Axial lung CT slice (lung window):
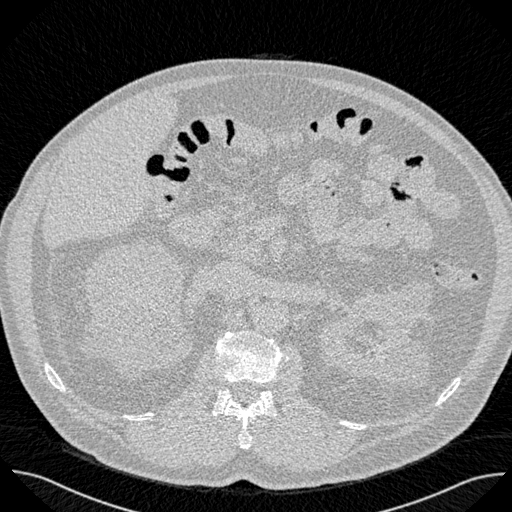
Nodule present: no